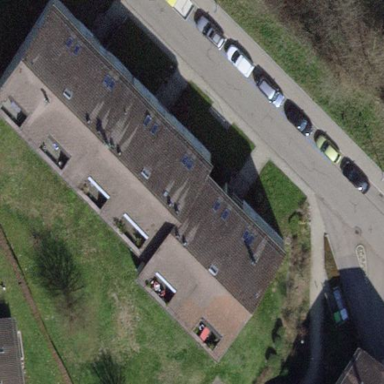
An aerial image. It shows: Residential apartments with gabled roof.